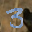
Label: 3